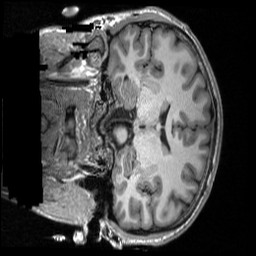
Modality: T1w
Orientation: coronal
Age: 23
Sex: male
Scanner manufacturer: siemens
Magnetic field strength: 3 T
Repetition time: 2.3 s
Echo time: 0.00298 s